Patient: sex M, age 61
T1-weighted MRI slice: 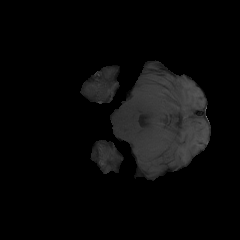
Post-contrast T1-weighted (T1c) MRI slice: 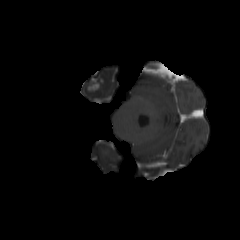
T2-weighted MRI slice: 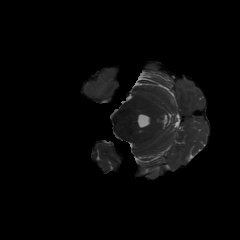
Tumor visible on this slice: yes
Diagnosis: Glioblastoma, IDH-wildtype
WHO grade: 4